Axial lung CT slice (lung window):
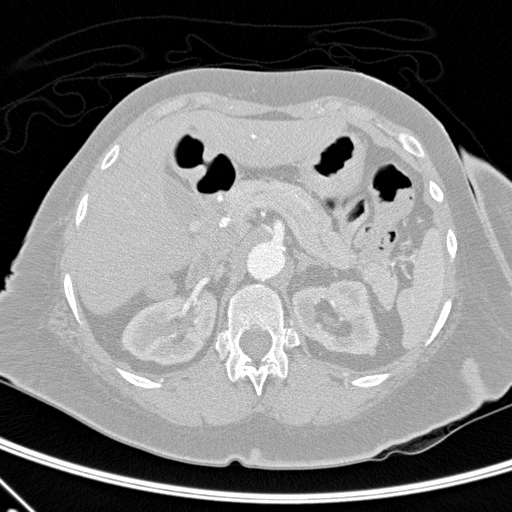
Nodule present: no